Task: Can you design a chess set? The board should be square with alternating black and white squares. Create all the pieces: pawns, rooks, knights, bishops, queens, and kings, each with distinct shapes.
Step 1145:
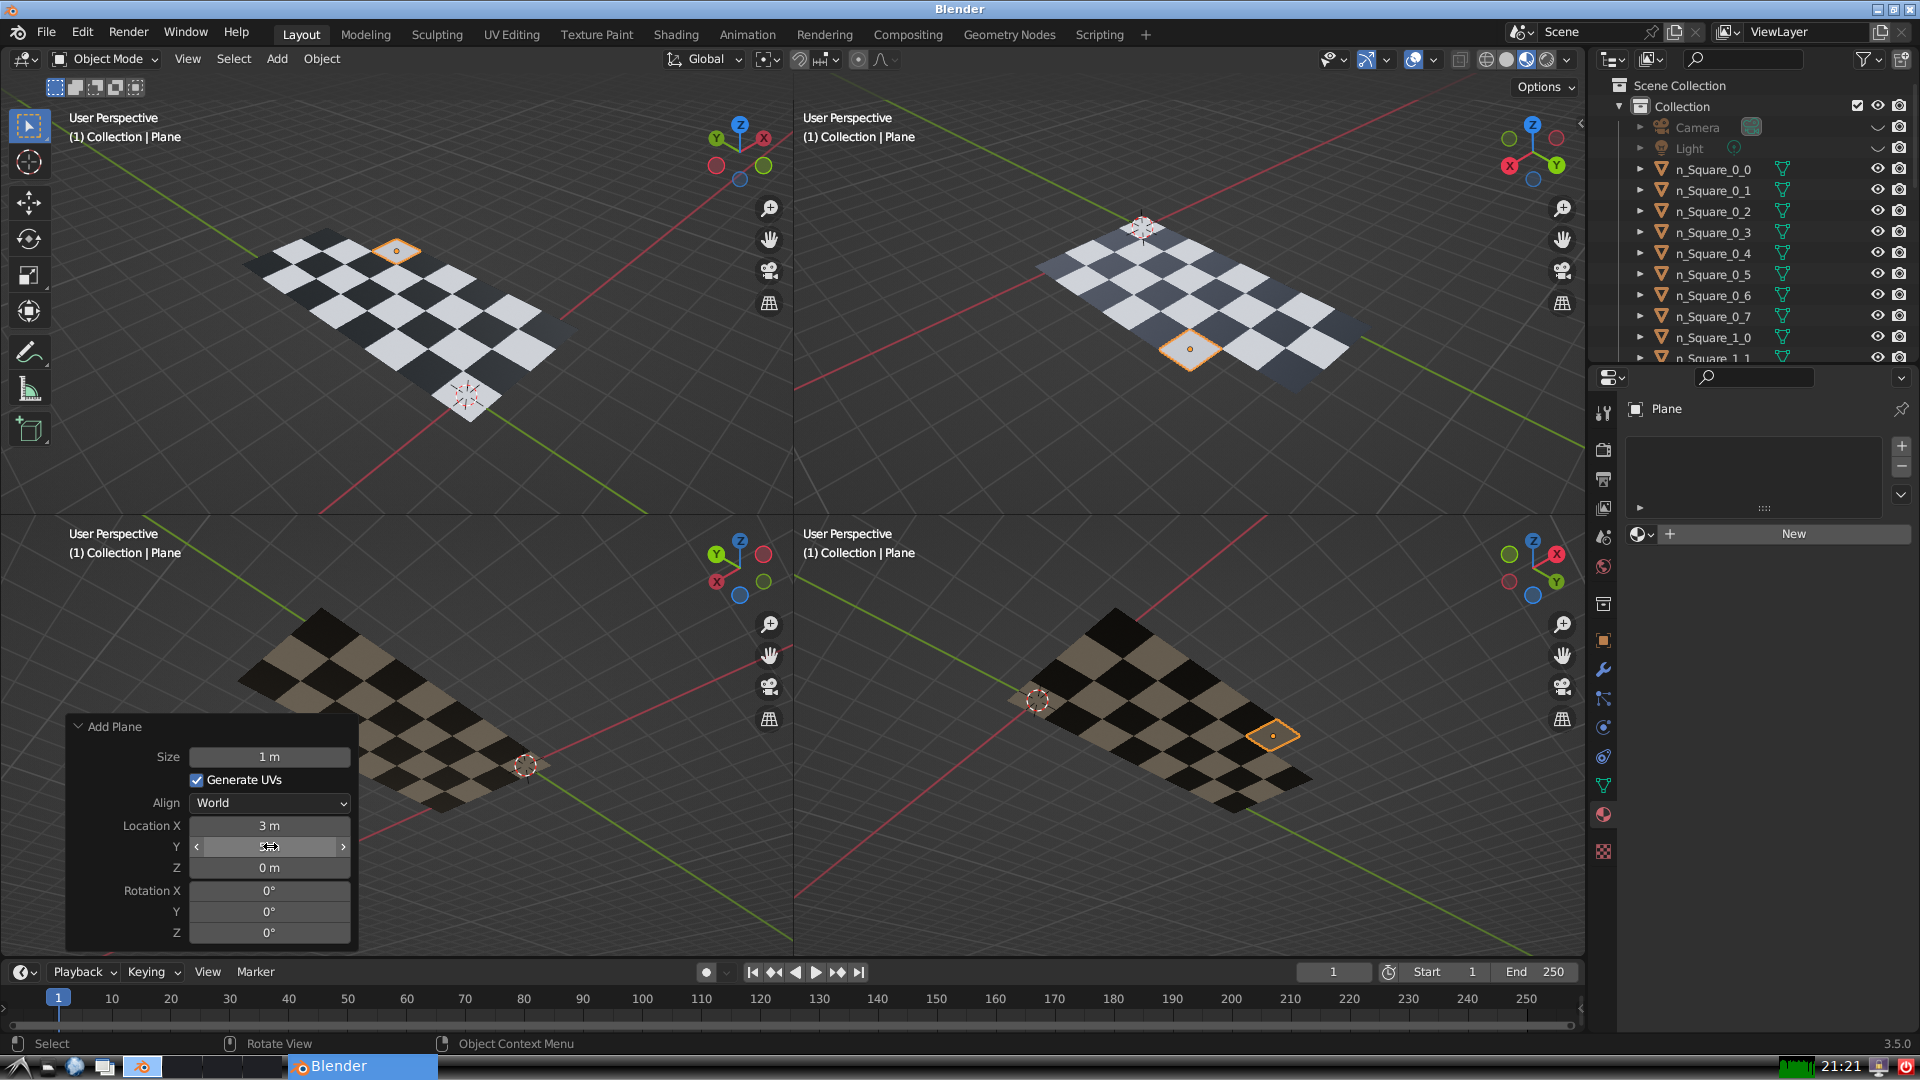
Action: {"mouse_move": [270, 867]}